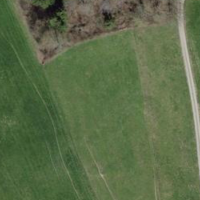
EUNIS habitat code: 24
Species observed at this site:
Fraxinus excelsior